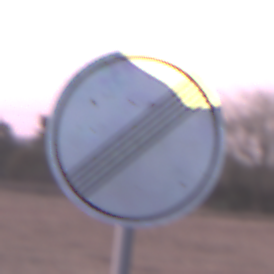
Verkehrszeichen: EndeSaemtlicherBegrenzungen
Umgebung: Outdoor, Nature
Tageszeit: SunriseSunset
Wetter: Clear
Licht: Natural
Jahreszeit: NotSpecified
Kontrast: LowContrast